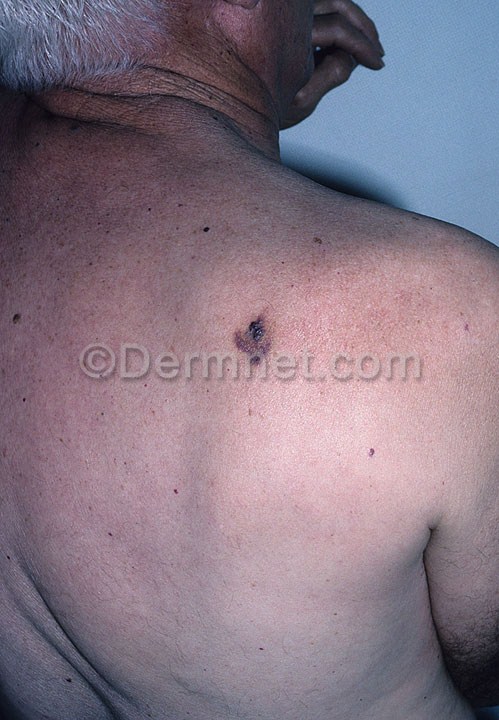
Disease: Vascular Tumors